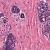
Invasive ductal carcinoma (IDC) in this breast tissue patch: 0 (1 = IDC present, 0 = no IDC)